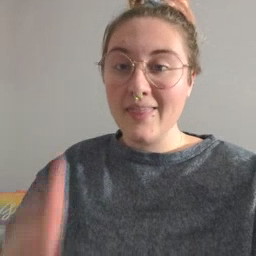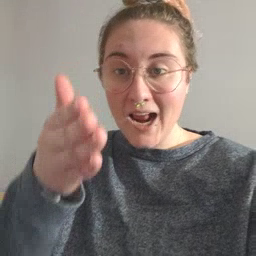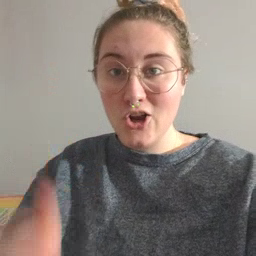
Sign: there